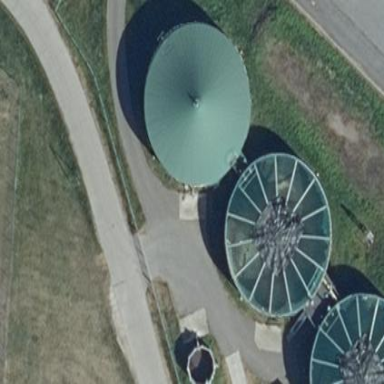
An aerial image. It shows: Storage tank with man-made structure.